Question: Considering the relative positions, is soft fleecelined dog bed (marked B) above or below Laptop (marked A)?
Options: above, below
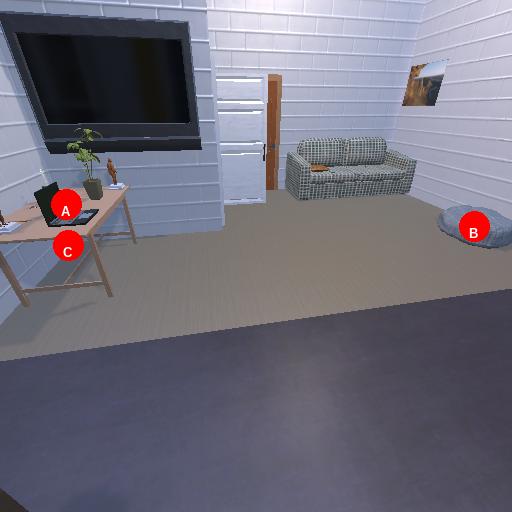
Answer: above